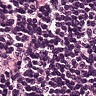
Metastatic tissue present: no